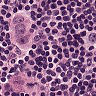
Metastatic tissue present: yes